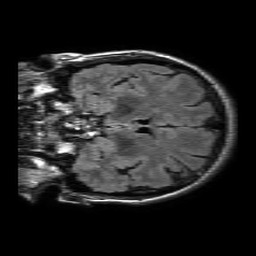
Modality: FLAIR
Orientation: coronal
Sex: female
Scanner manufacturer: philips
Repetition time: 11 s
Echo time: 0.125 s